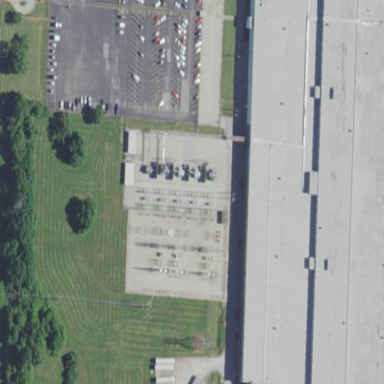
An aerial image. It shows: Outdoor industrial power substation enclosed by fence.